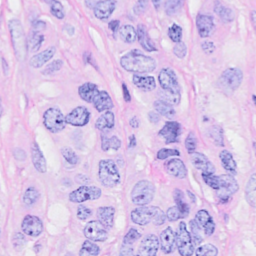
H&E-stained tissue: Breast